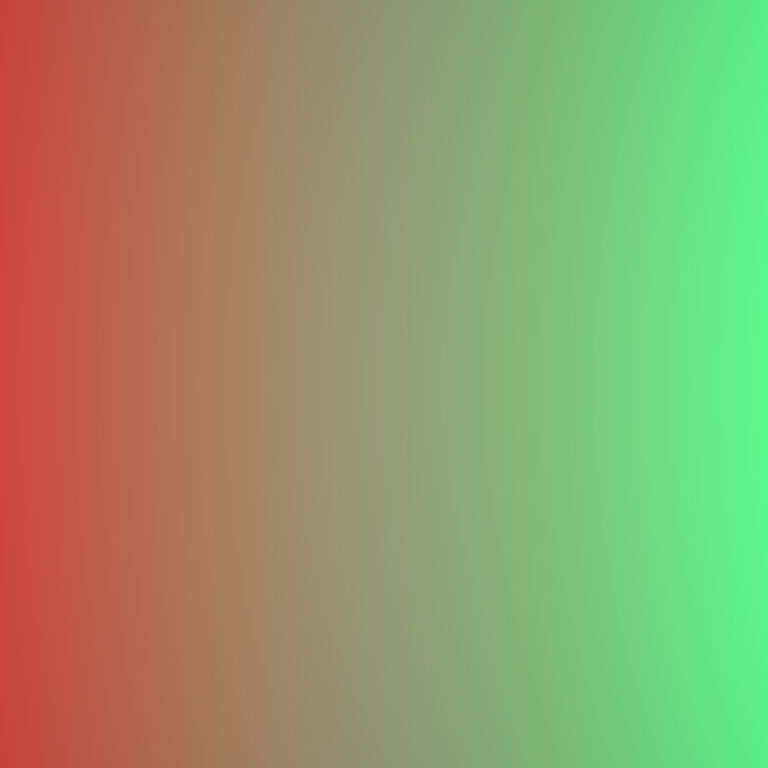
Abstract light effect, smooth gradient from red to green, calm atmosphere, soft blend, no room, no furniture, no objects.